Question: # Use case:
A user takes a beautiful photo and wants to save it to their evernote account.

1. User authorizes with OAuth 2.0. The service stores their credentials.
2. Just after the OAuth 2.0 dance completes, the service inserts a contact called "Save to Evernote".
3. Next, the service subscribes to updates in this user's timeline by inserting a subscription for the timeline collection.
4. The user activates the contact. Save to Evernote is now fully set up.
5. Over time, the user takes photos.
6. The user shares a photo with Save to Evernote. This makes the timeline card associated with this photo accessible to the service.
7. Because the service is subscribed to timeline updates, a notification is sent to your service. This notification links to the timeline item containing the shared photo.
8. The service examines the notification and uses the included id to fetch the timeline card that contains the photo.
9. Next, the service examines the timeline item and uses the attachment ID to fetch the bytes of the photo.
10. The service uploads the photo to the user's Evernote.
11. Finally, the service constructs a new timeline card and inserts it into the user's timeline card with the success message.
From the <URL> it appears that once a user shares a timeline item the service receives a POST quite like this:
'''
{
"collection": "timeline",
"itemId": "3hidvm0xez6r8_dacdb3103b8b604_h8rpllg",
"operation": "UPDATE",
"userToken": "harold_penguin",
"verifyToken": "random_hash_to_verify_referer",
"userActions": [
{
"type": "SHARE"
}
]
}
'''
Is the userToken a value that I receive when first authenticating the application? If so can I use that value to connect the POST received from Glass with the User saved in my database? If not how do I connect the share to my service's contact with the Glass user so that my service can perform services specific to that user on their behalf?
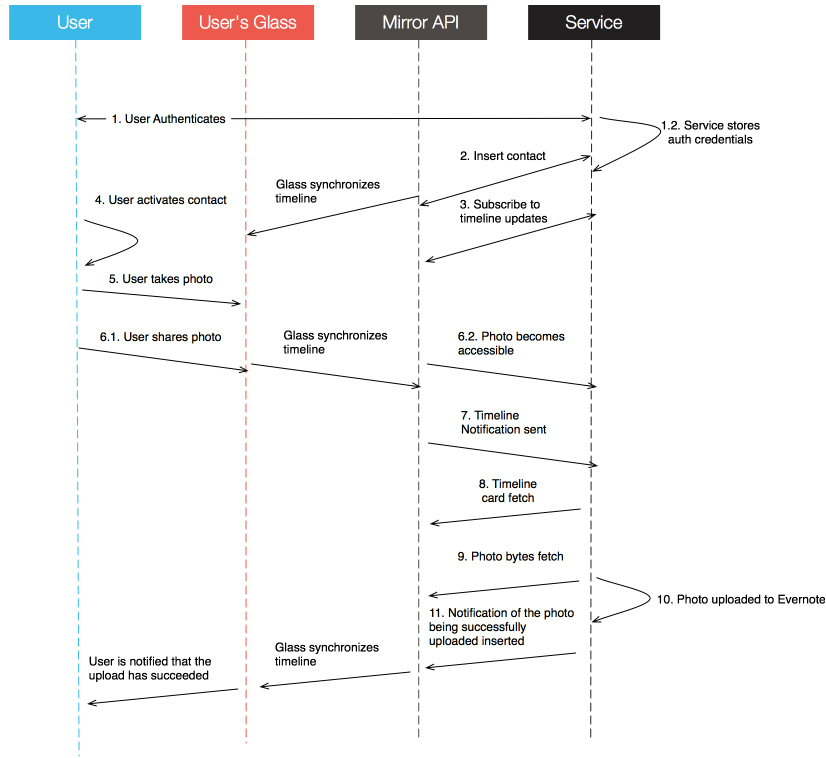
Answer: The 'userToken' is indeed the field you use to correlate the notification back to the user who triggered it.
You set the 'userToken' when you create a <URL> for that user. Whatever value you specify when you insert the subscription is provided as the 'userToken' for all of the notifications that it yields. This means that when you create subscriptions, you always want to use unique identifiers that your system can correlate back to the correct user.
For example:
1. Jane authenticates with your service. Jane has the unique user ID of 42 in your Glassware's database.
2. At the time of authentication, you subscribe to her timeline collection by inserting this subscription: {
"collection": "timeline"
"userToken": "42",
"callbackUrl": "https://example.com/notify/callback"
}
3. Jane shares a photo with your Glassware.
4. A notification is sent to your service. It looks something like this: {
"collection": "timeline",
"itemId": "3hidvm0xez6r8_dacdb3103b8b604_h8rpllg",
"operation": "UPDATE",
"userToken": "42",
"userActions": [
{
"type": "SHARE"
}
]
}
5. Your Glassware uses the userToken property to look up the correct user: Jane.
The rest of the story proceeds as you describe in your question.